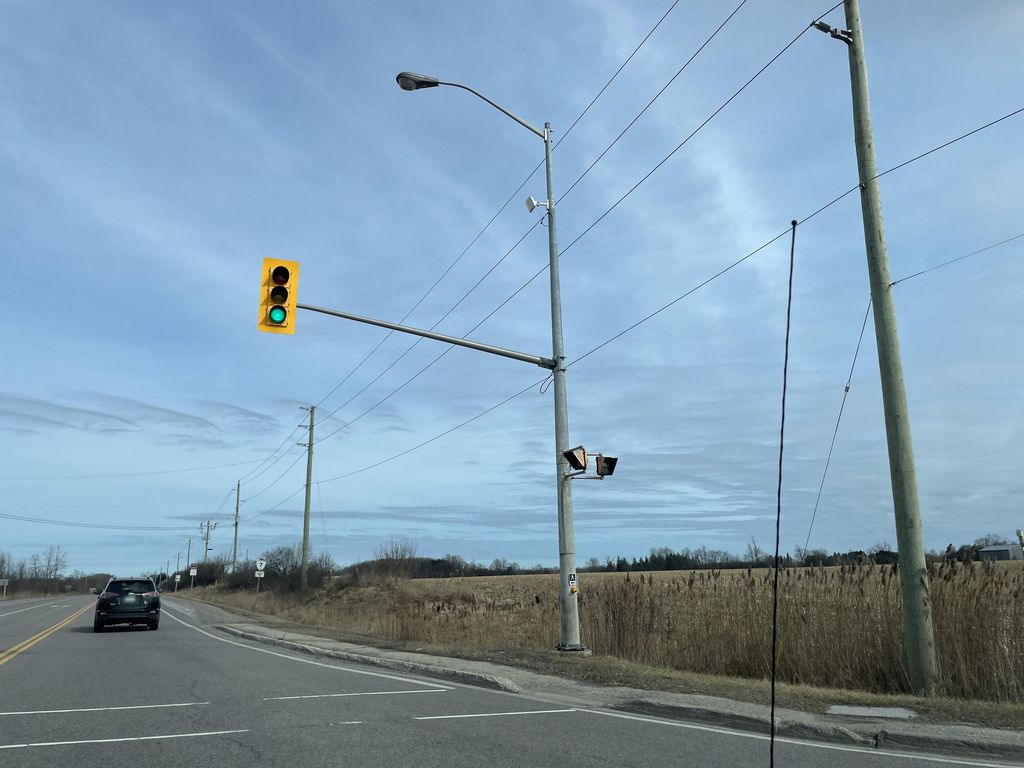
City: kitchener-waterloo